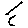
Label: bird